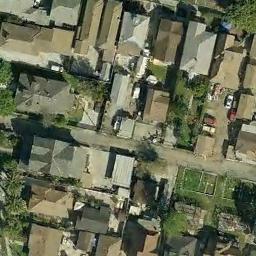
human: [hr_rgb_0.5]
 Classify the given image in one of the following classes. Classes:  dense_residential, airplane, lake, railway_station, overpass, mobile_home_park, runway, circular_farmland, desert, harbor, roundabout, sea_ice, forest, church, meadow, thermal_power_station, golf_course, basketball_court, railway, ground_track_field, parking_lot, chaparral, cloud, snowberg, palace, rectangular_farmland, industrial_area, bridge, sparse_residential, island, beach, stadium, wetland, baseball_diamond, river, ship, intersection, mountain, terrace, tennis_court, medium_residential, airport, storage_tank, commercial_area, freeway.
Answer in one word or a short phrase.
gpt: dense_residential